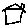
Label: house